Question:
i want to print multiple value using for loop. but something is missing.
thanks in advance.
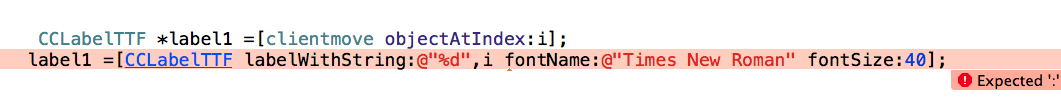
Answer: Syntax Error. It should be:
'''
label1 = [CCLabelTTF labelWithString:[NSString stringWithFormat:@"%d", i]
fontName:@"Times New Roman"
fontSize:40];
'''